Question: how can i show different message box depend on the tab control.
if i click on tab header of xtrapage1 'messagebox.show("page1")' and if i click on tab header of xtrapage2 'messagebox.how("page2")'
the code i use was in event mouse down
'''
private void xtraTabControl1_MouseDown(object sender, MouseEventArgs e)
{
DevExpress.XtraTab.ViewInfo.XtraTabHitInfo hi = xtraTabControl1.CalcHitInfo(e.Location);
if (hi.HitTest == DevExpress.XtraTab.ViewInfo.XtraTabHitTest.PageHeader)
{
MessageBox.Show("a");
}
}
'''
it keeps showing '"a"'

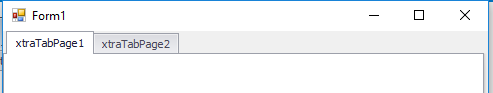
Answer: Try this
'''
private void xtraTabControl1_MouseDown(object sender, MouseEventArgs e)
{
DevExpress.XtraTab.ViewInfo.XtraTabHitInfo hi = xtraTabControl1.CalcHitInfo(e.Location);
if (hi.HitTest == DevExpress.XtraTab.ViewInfo.XtraTabHitTest.PageHeader)
{
MessageBox.Show(hi.Page.Text.ToString()) );
if(hi.Page.Name == xtraTabPage1.Text.ToString())
MessageBox.Show("a");
}
}
'''